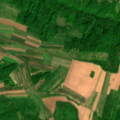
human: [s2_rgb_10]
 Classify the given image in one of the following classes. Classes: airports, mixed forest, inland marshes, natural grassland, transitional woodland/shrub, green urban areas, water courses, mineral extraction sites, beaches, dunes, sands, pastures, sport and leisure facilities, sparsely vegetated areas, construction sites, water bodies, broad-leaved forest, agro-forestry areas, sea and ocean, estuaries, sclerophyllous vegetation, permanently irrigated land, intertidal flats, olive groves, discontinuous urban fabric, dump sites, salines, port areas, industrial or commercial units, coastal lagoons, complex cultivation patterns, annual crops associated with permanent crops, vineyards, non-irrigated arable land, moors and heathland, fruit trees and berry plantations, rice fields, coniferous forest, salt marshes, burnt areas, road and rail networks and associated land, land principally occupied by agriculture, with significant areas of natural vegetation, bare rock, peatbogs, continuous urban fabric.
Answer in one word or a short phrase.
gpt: complex cultivation patterns, land principally occupied by agriculture, with significant areas of natural vegetation, broad-leaved forest, transitional woodland/shrub